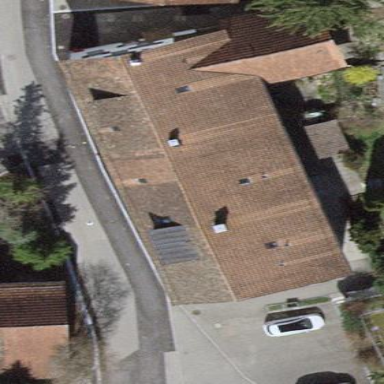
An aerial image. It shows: Building with tile roof.